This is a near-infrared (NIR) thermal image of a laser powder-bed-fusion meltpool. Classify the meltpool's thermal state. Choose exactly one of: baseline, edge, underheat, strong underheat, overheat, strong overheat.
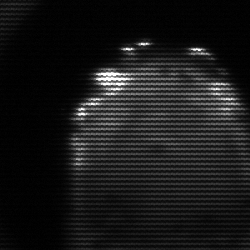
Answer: edge